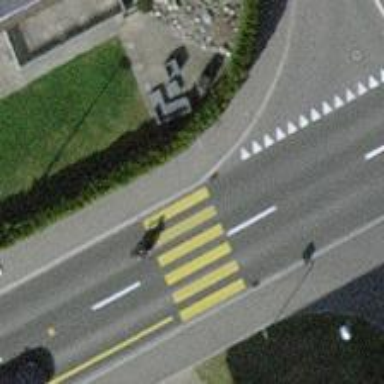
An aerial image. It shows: Zebra crossing on the road.